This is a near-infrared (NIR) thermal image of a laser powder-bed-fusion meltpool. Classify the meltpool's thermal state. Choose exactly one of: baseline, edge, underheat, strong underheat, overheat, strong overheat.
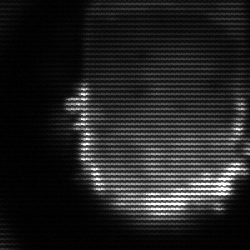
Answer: baseline